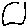
Label: moon